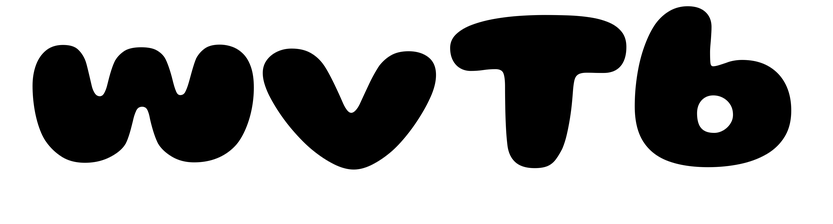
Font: Gluten_ExtraBold